高三 · 度量几何学
25. 在 $\triangle A B C$ 中, 如图, $B C=m, D E / / B C, D E$ 分别交 $A B, A C$ 于 $E, D$ 两点, 且 $S_{\triangle A D E}=S$ 的这形 $B C D E$, 则 $\mathrm{DE}=$

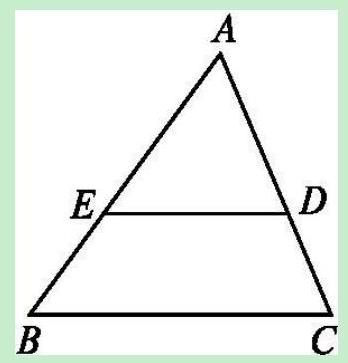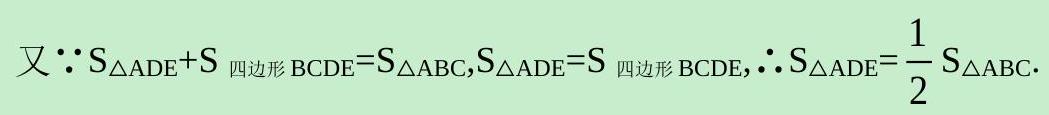
答案: $\frac{\sqrt{2}}{2} m$
解析: : 解答: $\because \mathrm{DE} / / \mathrm{BC}, \therefore \triangle \mathrm{ADE} \sim \triangle \mathrm{ACB}$.

$\therefore\left(\frac{\mathrm{DE}}{\mathrm{BC}}\right)^{2}=\frac{1}{2} \therefore\left(\frac{\mathrm{DE}}{\mathrm{m}}\right)^{2}=\frac{1}{2} . \therefore \mathrm{DE}=\frac{\sqrt{2}}{2} \mathrm{~m}$.

分析: 本题主要考查了相似三角形的判定及性质, 解决问题的关键是根据相似三角形的判断与性质结合所给条件分析计算即可求得结果